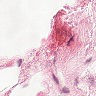
Metastatic tissue present: no